Question: I'm using <URL> in my project, This code Show me '0' or '1' :
'''
columns.Add(model => model.ETAT)
.Filterable(true)
.Titled("Etat")
.Sortable(true);
'''
'Etat' can have 'only two value Zero or One'. So Instead of Showing 0 or 1 I want to display 'good IF value it's 1, (etat = 1) ELSE show bad( etat = 0)'.

How to do it ?
Thank's.
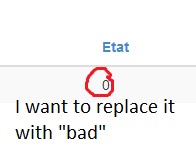
Answer: I would add a ETATDisplay to my ViewModel so that it does the calculation on that backend.
something like
'''
public class myViewModel
{
public int ETAT {get;set;}
public string ETATDisplay
{
get { return ETAT == 1 ? "Good" : "Bad";}
}
}
'''
Then it just should be the following on the view
'''
columns.Add(model => model.ETATDisplay)
'''